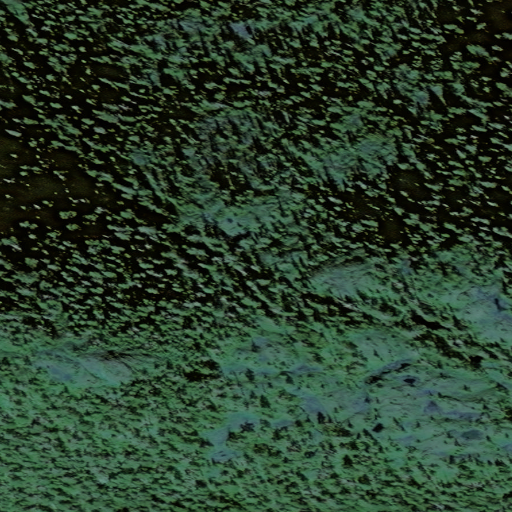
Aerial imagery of mountain in Alaska named Round Mountain containing only unknown